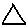
Label: triangle